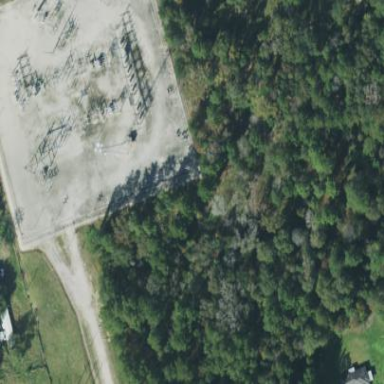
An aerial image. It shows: Outdoor power substation surrounded by fence. The substation operates at the distribution level.